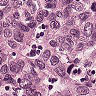
Metastatic tissue present: yes